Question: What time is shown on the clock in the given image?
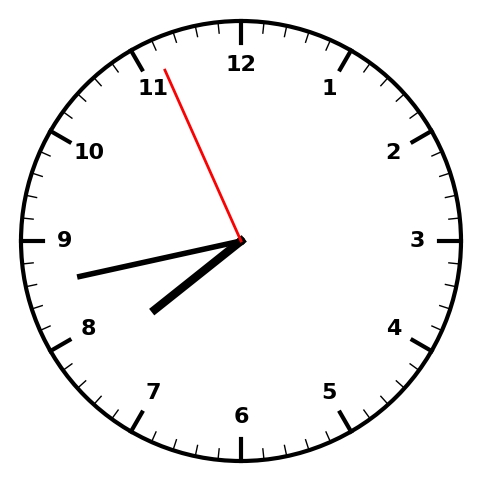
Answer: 07:42:56